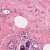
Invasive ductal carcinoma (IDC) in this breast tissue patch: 0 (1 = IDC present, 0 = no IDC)